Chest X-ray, PA view. Patient: 28 years old, sex M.
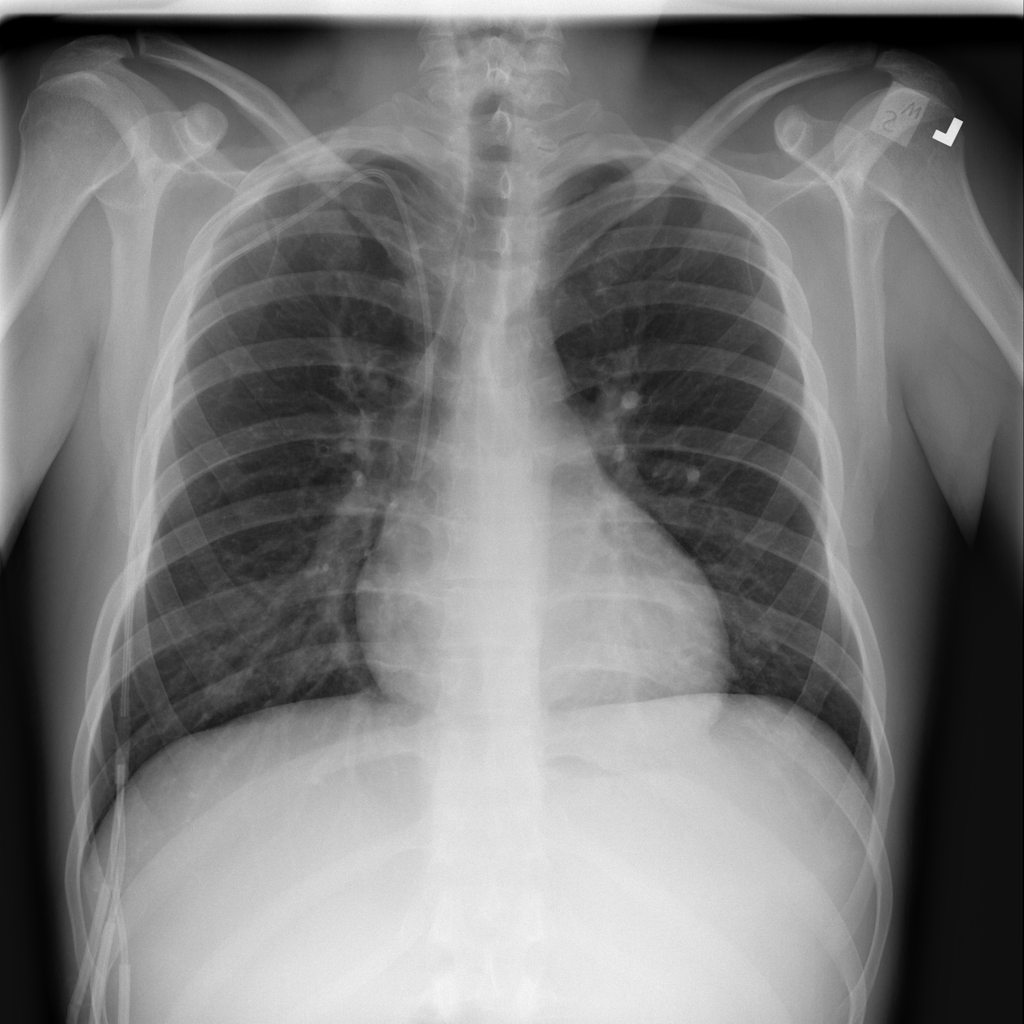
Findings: No Finding